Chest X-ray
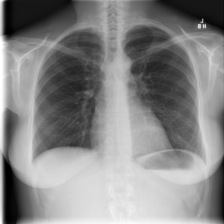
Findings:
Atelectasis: negative
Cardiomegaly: negative
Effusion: negative
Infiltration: negative
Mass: negative
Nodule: negative
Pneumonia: negative
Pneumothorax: negative
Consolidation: negative
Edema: negative
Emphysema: negative
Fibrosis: negative
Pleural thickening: negative
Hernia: negative